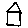
Label: house